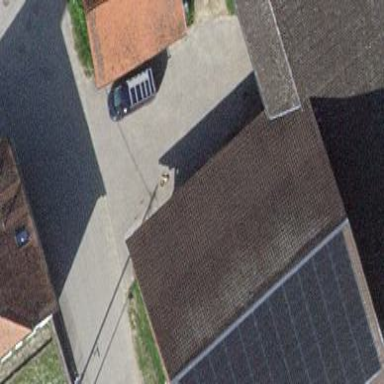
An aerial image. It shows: Farm building.